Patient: sex F, age 38
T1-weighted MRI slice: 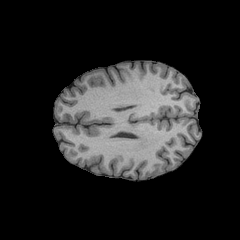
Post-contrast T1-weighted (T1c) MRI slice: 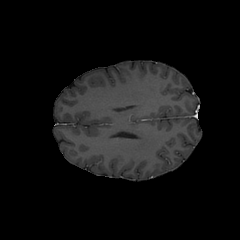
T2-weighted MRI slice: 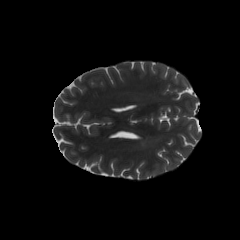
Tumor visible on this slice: no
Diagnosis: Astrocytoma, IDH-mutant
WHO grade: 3